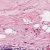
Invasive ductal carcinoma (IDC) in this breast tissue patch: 0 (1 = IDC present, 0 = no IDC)